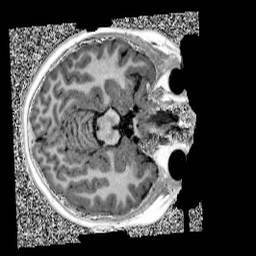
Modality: UNIT1
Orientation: axial
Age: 9
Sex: female
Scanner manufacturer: siemens
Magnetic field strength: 3 T
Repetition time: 4 s
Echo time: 0.00299 s